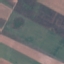
Land use / land cover class: AnnualCrop